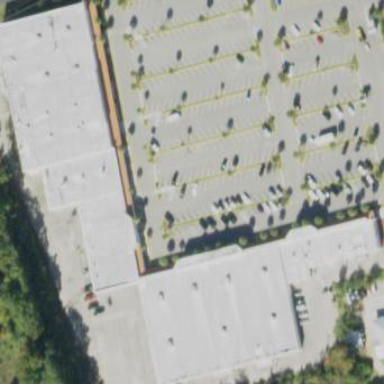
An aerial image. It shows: Mall building.